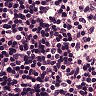
Metastatic tissue present: no